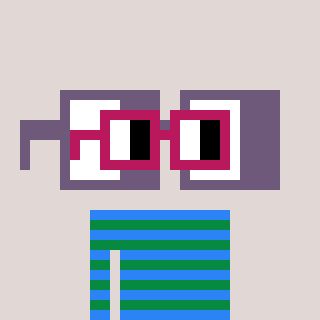
a pixel art character with square dark red glasses, a glasses-shaped head and a green-colored body on a warm background